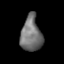
Tissue: lung
Cell type: Myeloid cells
Senescence score: 0.5661
Nuclear area (px): 714
Mean DAPI intensity: 114.808